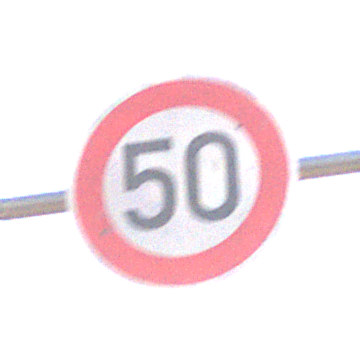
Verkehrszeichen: Geschwindigkeit50
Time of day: SunriseSunset
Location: Outdoor (RoadRail)
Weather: PartlyCloudy
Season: NotSpecified
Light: Natural